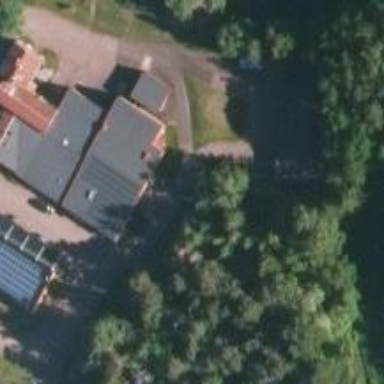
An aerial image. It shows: Service building.